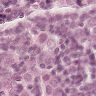
Metastatic tissue present: yes